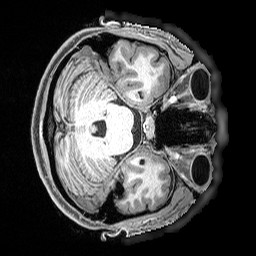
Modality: T1w
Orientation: axial
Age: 30
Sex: female
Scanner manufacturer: siemens
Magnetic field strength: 3 T
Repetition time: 2.5 s
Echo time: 0.0029 s